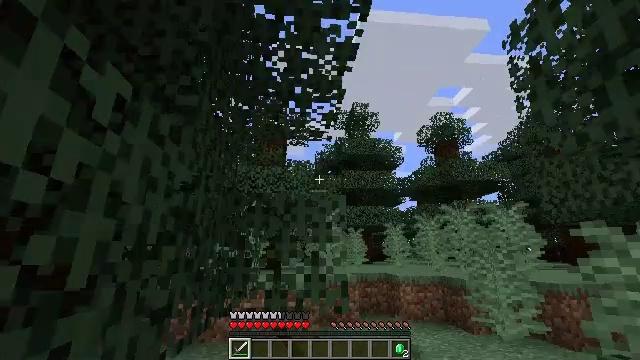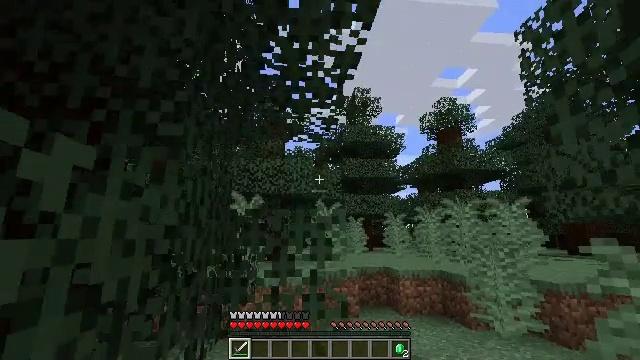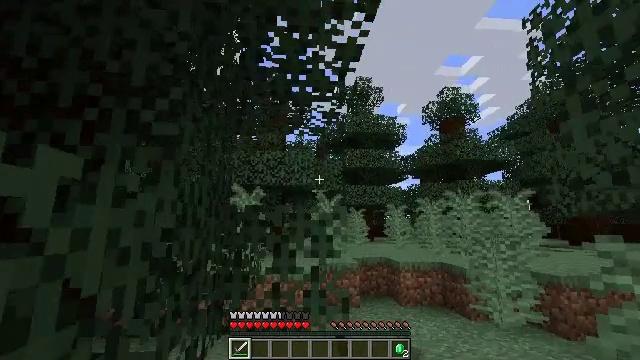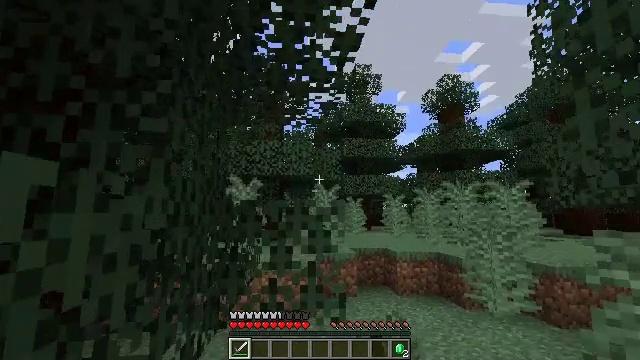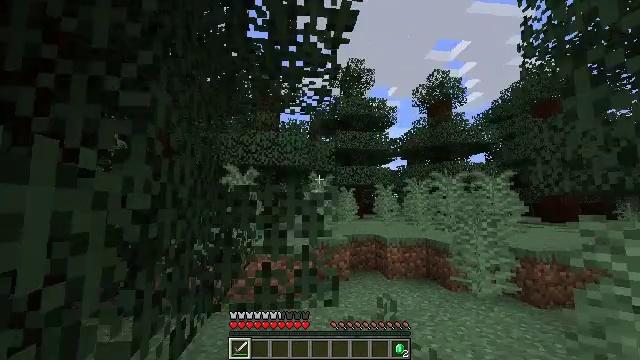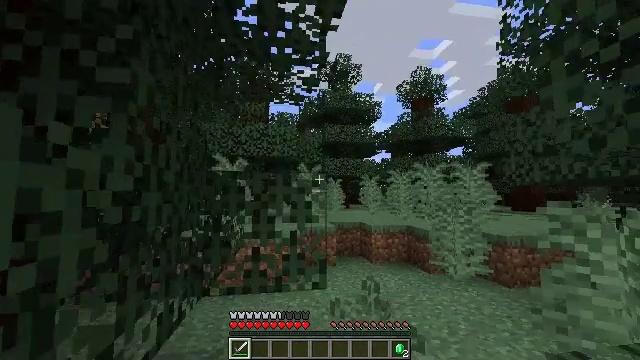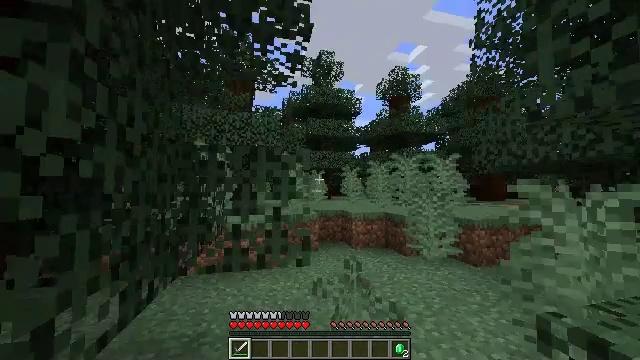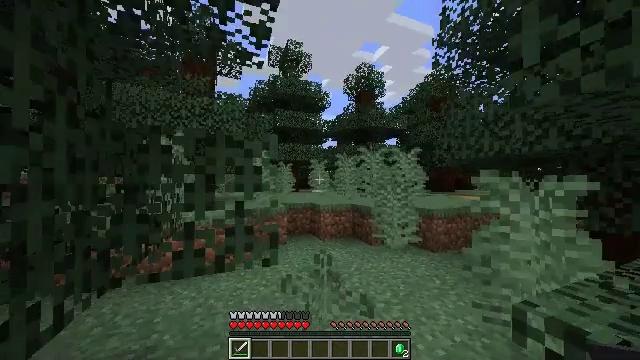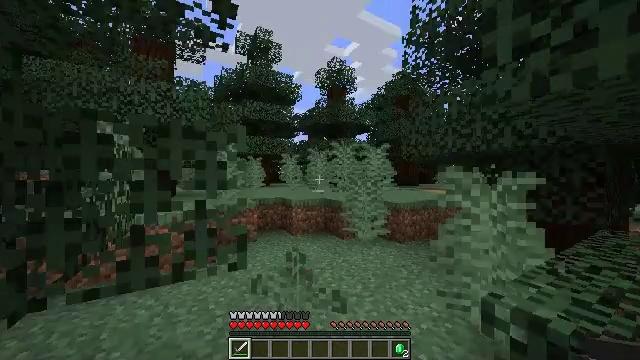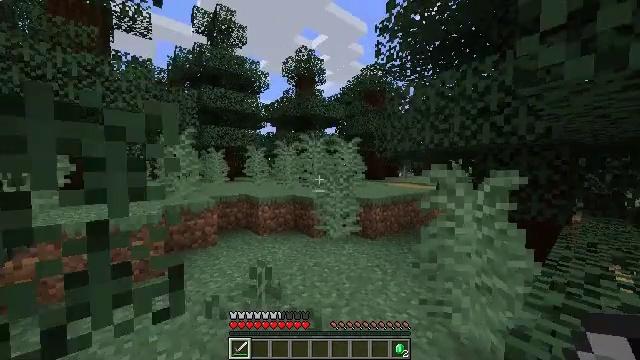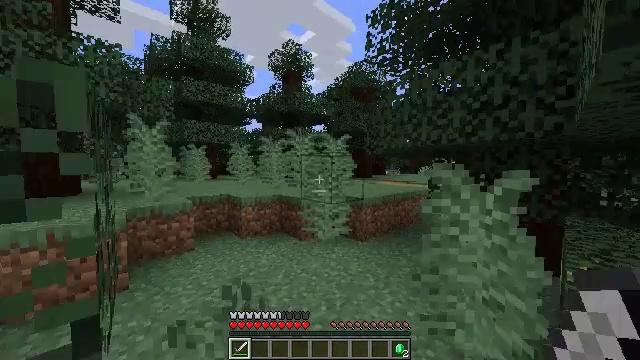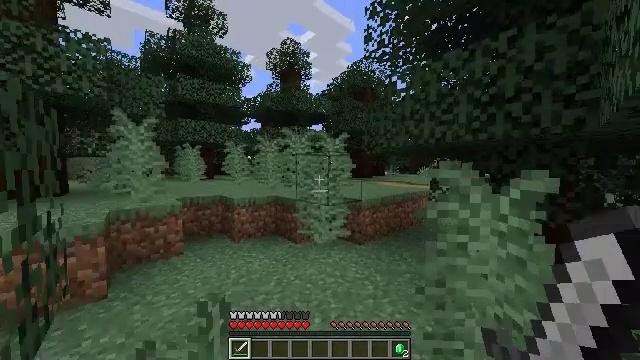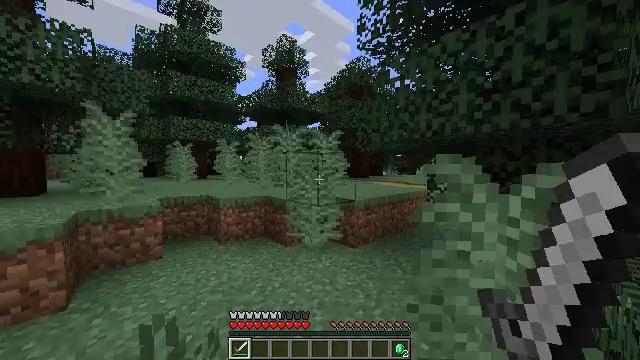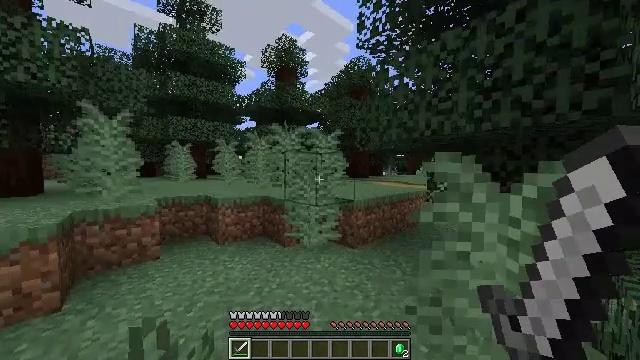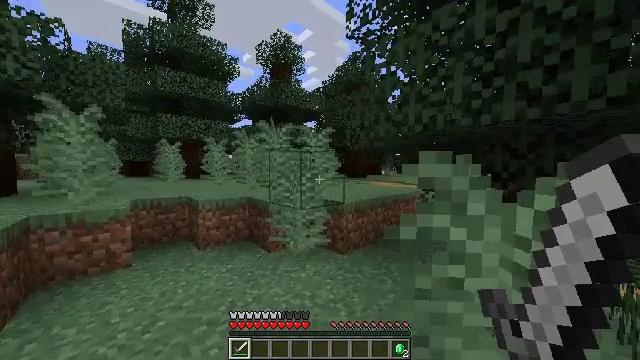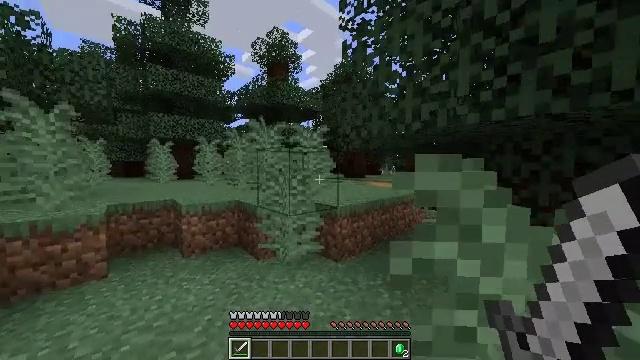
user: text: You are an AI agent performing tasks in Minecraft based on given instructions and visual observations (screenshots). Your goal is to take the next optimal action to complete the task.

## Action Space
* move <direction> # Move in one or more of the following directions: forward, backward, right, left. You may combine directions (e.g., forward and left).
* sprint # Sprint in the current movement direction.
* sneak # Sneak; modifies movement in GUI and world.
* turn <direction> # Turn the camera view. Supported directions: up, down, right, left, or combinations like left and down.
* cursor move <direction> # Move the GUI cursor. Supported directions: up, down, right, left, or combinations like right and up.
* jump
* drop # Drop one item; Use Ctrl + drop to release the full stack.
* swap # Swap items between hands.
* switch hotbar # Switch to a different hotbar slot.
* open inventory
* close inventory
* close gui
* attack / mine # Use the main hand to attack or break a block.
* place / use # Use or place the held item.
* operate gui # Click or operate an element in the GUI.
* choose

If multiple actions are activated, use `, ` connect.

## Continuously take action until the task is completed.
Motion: motion action
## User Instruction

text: Punch the spruce leaves to get saplings.
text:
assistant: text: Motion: move forward, turn down, jump
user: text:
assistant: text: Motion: move forward, turn down
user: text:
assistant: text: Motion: move forward, sprint, turn down
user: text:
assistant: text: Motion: move forward, sprint, turn right and down
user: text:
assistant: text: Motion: move forward, sprint, turn right and down
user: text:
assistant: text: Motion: move forward, sprint, turn right and down
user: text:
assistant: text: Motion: move forward, sprint, turn right and down
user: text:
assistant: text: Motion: move forward, sprint, turn right and down
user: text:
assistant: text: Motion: move forward, sprint, turn right and down
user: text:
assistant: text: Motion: move forward, sprint, turn right
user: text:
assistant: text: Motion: move forward and move right, sprint
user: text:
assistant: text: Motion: move forward and move right, sprint
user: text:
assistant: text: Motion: move forward and move right, sprint
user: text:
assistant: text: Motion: move forward and move right, sprint
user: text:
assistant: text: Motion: move forward, sprint
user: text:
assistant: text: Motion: move forward, sprint
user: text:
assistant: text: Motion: move forward, sprint
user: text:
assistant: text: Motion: move forward, sprint
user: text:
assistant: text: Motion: move forward, sprint
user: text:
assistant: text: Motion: move forward, sprint
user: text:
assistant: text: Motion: move forward, sprint
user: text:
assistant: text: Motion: move forward, sprint, turn left
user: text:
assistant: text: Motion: move forward, sprint, turn left
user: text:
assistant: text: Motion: move forward, sprint
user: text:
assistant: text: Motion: move forward, sprint, jump
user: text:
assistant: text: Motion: move forward, sprint, jump
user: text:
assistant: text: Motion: move forward, sprint, jump
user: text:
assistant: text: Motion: move forward, sprint
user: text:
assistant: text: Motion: move forward, sprint
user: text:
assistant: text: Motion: move forward, sprint